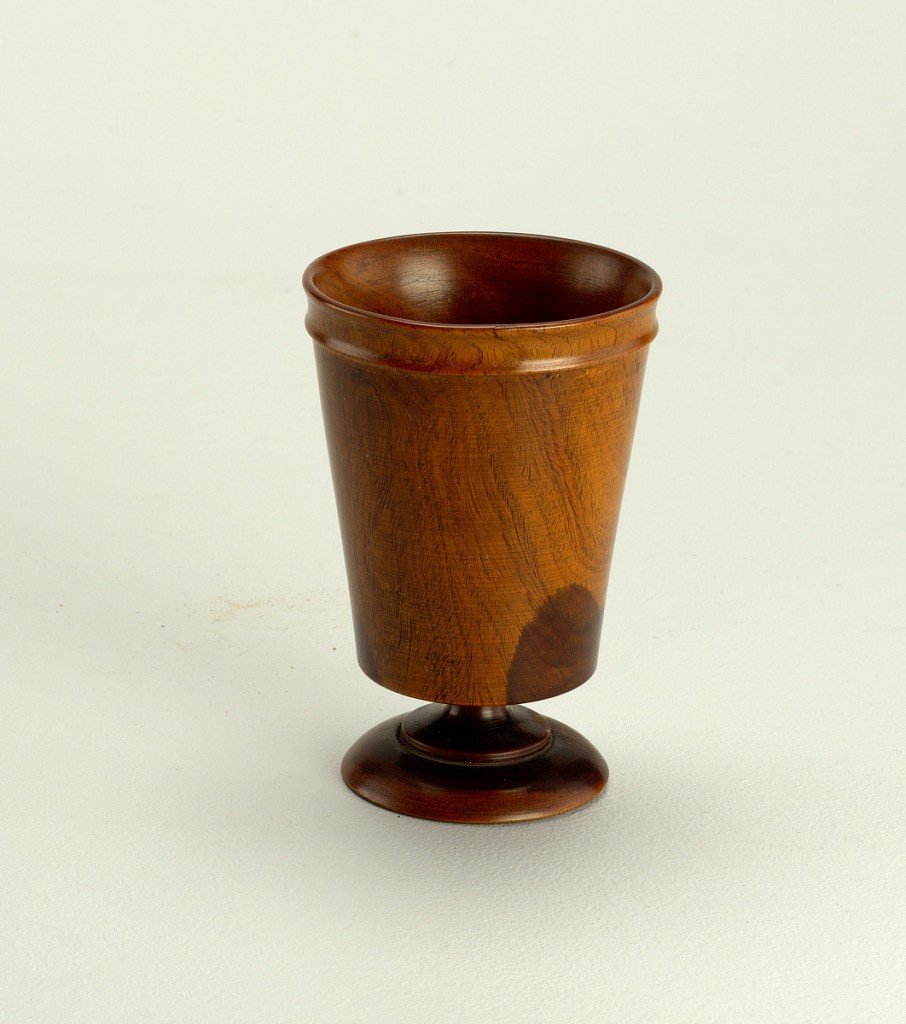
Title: beaker, footed
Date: late 18th–early 19th century
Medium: treen
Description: The body is formed of a cylindrically turned truncated cone, with sides that taper outward toward molded lip. The underside of body is flat, joined to thin stem and splayed circular foot with raised step molding.